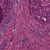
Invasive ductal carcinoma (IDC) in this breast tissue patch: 1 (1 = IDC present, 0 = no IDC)